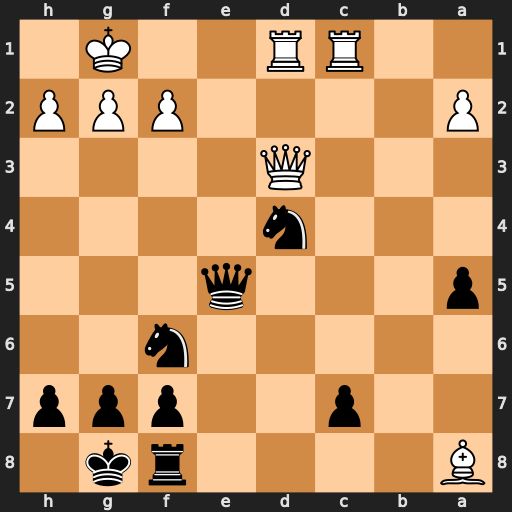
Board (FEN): B4rk1/2p2ppp/5n2/p3q3/3n4/3Q4/P4PPP/2RR2K1
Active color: b
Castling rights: -
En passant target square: -
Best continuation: Ne2+ Qxe2 Qxe2